Field crop: tomato
Growth stage: 2
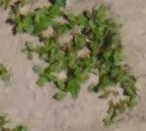
Species: portulaca